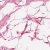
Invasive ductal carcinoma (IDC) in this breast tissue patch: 0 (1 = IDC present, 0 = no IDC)